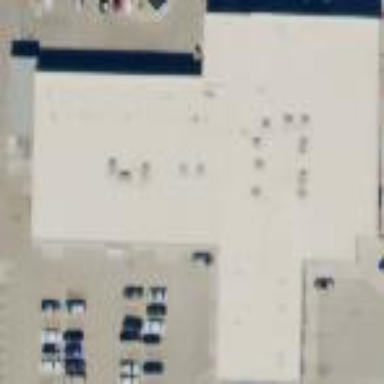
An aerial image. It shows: Commercial building with car shop.